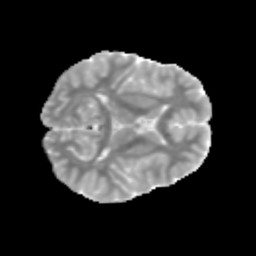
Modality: MD
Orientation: axial
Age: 11
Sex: male
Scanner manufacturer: siemens
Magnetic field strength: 3 T
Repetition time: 3.8 s
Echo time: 0.07 s